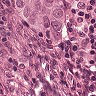
Metastatic tissue present: yes